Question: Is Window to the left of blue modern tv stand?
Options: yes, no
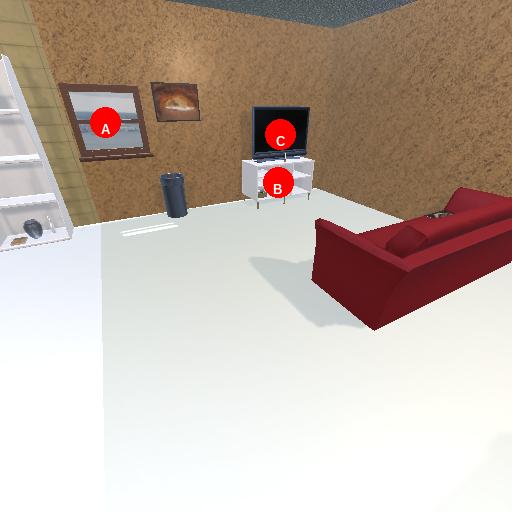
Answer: yes